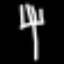
Label: fork